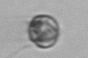
Label: Dinophyceae